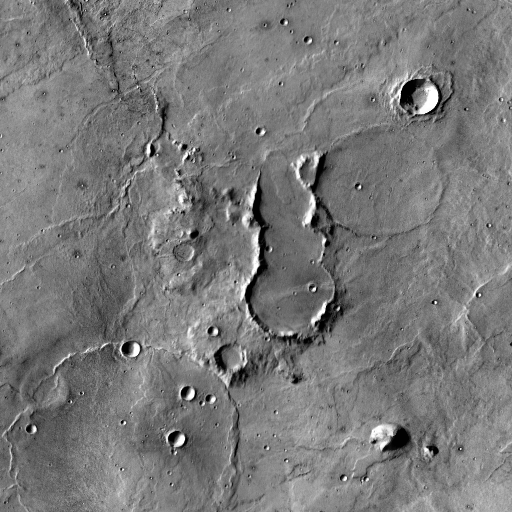
Crater classes present: Background, Other, Buried